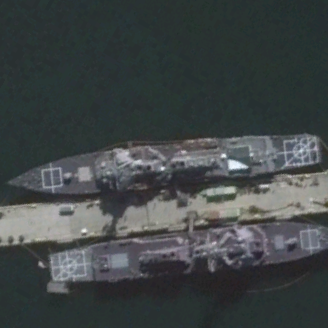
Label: destroyer